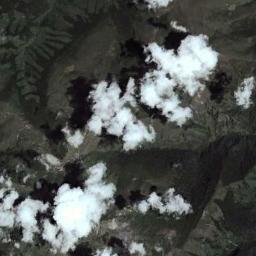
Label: cloud